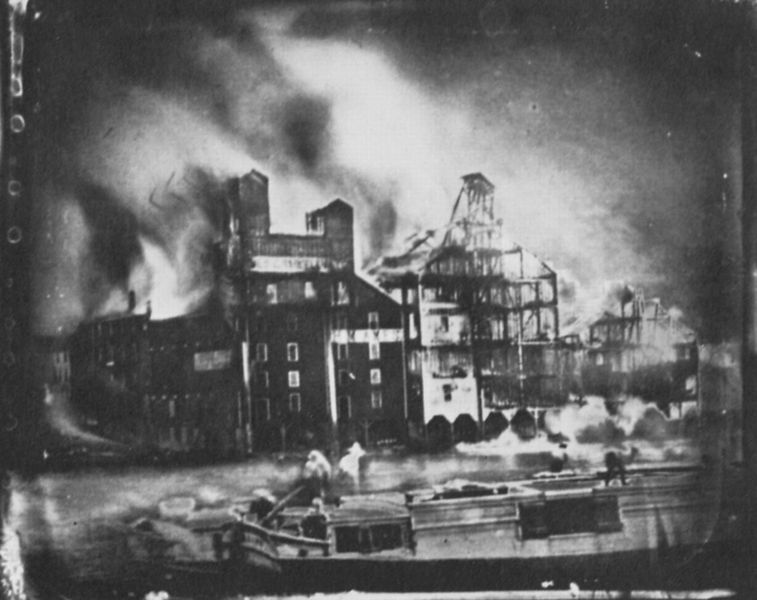
Titel: Brennende Mühlen in Oswego
Künstler: George N. Barnard
Schlagwörter: angriff, dunkel, feuer, himmel, mann, schatten, wasser, weiß, wolken, fluss, landschaft, menschen, stadt, ufer, abend, fenster, grau, hell, hintergrund, holz, licht, männer, nacht, schwarz, strasse, vordergrund, dach, gebäude, haus, tiere, alt, mensch, stein, tod, häuser, qualm, rauch, boot, boote, kahn, paddel, turm, schiff, schiffe, düster, ansicht, bogen, fassade, venedig, dächer, giebel, gelände, tag, fabrik, hafen, industrie, kai, brand, dampf, katastrophe, krieg, schlacht, unglück, zerstörung, balken, silouette, leuchten, unscharf, foto, fotografie, photographie, bögen, ruine, gerüst, flamme, türme, bomben, brennen, flammen, glut, lodern, nachts, schwarz-weiß, bedrohlich, dachstuhl, ruinen, arkaden, photo, negativ, skelett, unfall, konstruktion, fachwerk, löschen, deck, fotographie, asche, acht, hasu, flamen, speicher, inferno, gerippe, bauwerk, schreck, dokumentation, rohbau, ausgebrannt, brunst, feuerwehr, einsturz, flieger, brandstiftung, lichterloh, zusammenbruch, grossbrand, bauskelett, brannd, flusss, lodernd, löschboot, unschafr, progromnacht, halb verbrannt